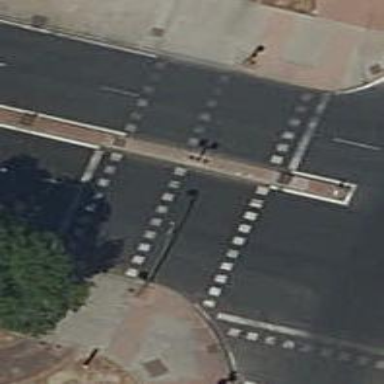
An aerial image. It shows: Zebra crossing with traffic signals. The crossing is marked by traffic lights.